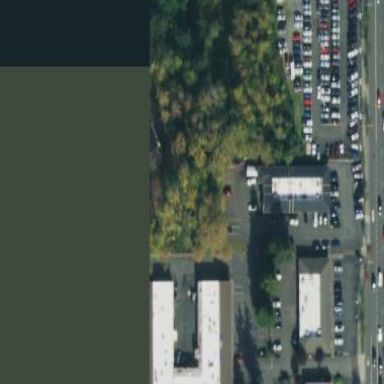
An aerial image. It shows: Retail area.